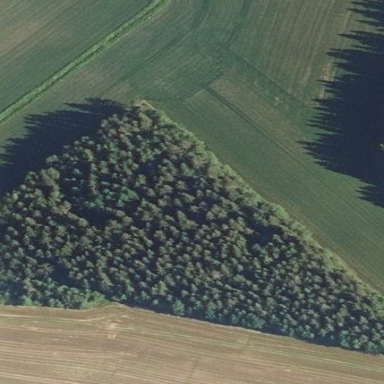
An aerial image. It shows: Evergreen needle-leaved woodland.